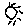
Label: sun